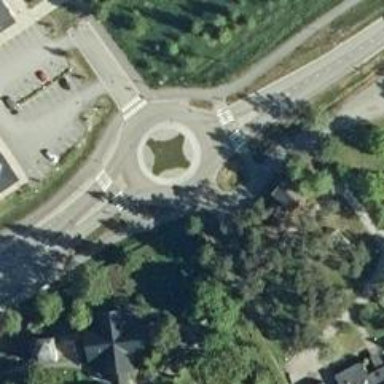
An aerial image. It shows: Tertiary road that leads to roundabout.